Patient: sex M, age 30
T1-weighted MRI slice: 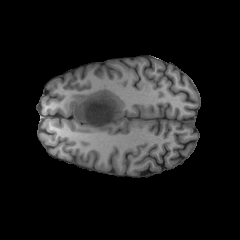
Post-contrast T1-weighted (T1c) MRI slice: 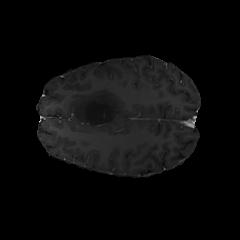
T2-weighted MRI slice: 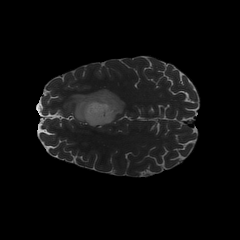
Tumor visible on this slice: yes
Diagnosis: Astrocytoma, IDH-mutant
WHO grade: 2